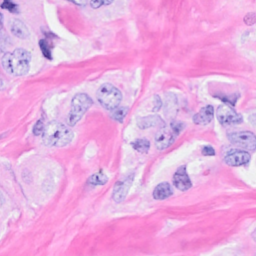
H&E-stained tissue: Breast